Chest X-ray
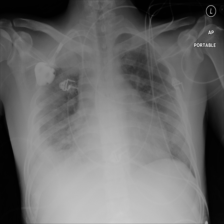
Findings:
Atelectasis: negative
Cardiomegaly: negative
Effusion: positive
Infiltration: negative
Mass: positive
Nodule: negative
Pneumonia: negative
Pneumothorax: negative
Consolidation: negative
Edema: positive
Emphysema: negative
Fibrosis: negative
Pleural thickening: negative
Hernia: negative